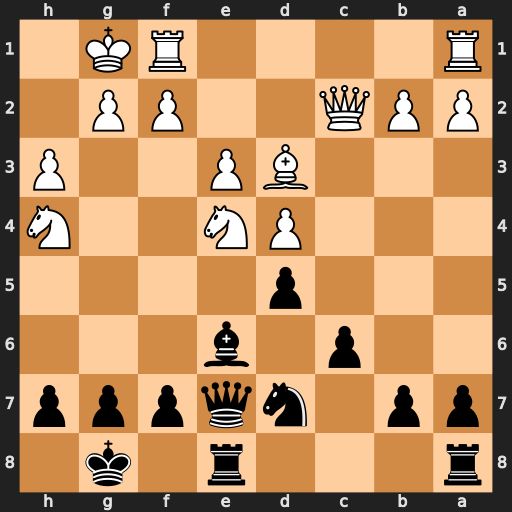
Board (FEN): r3r1k1/pp1nqppp/2p1b3/3p4/3PN2N/3BP2P/PPQ2PP1/R4RK1
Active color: b
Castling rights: -
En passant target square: -
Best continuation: dxe4 Bxe4 Qxh4